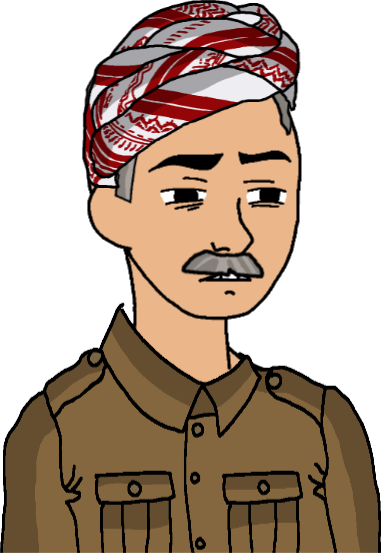
Label: 5_Twinkjak